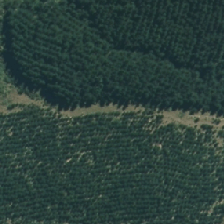
Land cover: low_producing_grassland